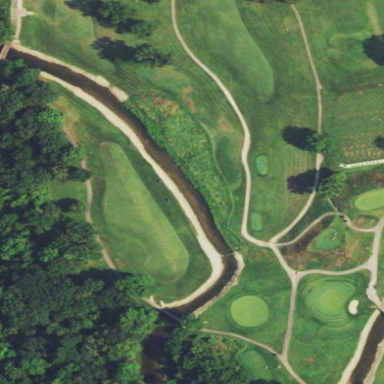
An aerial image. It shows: Rough area in golf course.